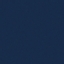
Label: SeaLake